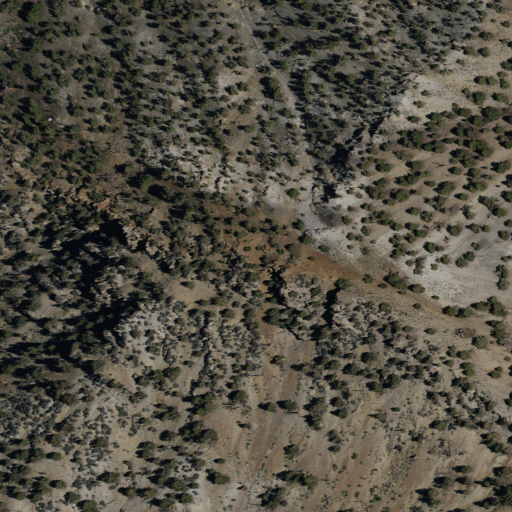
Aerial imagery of mountains in California named Inyo Mountains containing shrub, evergreen forest, and barren land